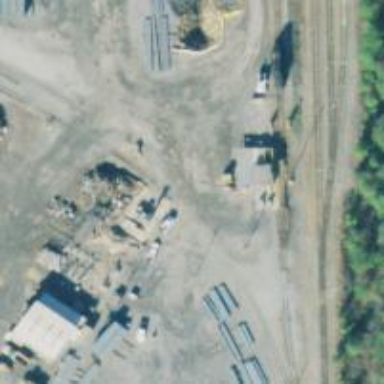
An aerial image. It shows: Rail spur service for freight transportation with steel rails.